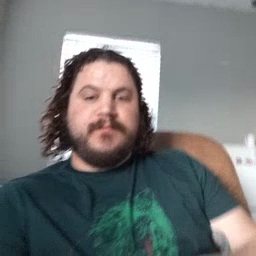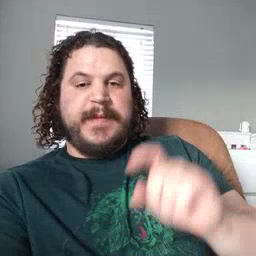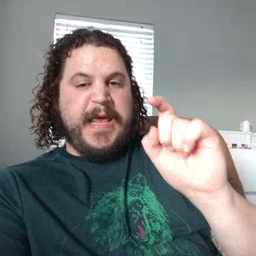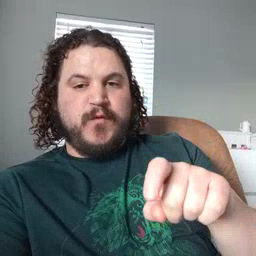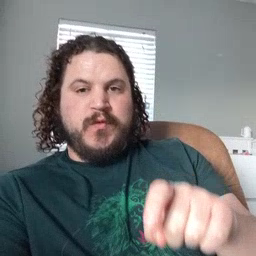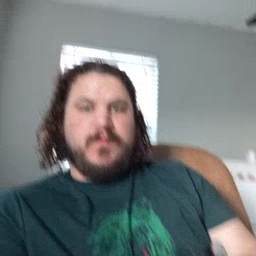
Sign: haveto